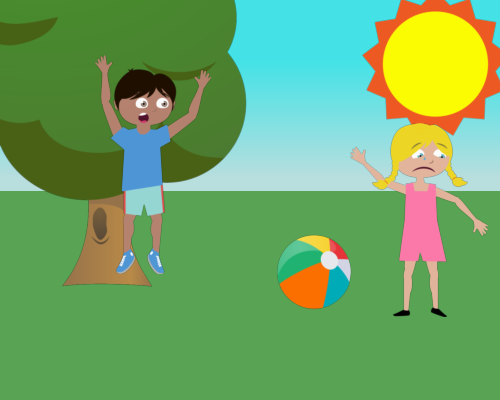
big sun on right cut slightly on top and on right big beach ball beside is a big sad jenny standing right hand up facing right on left is a fluffy tree on left hole facing left a big shocked mike with hands up in front of tree facing right both his hands are in the bush of the tree